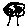
Label: tree